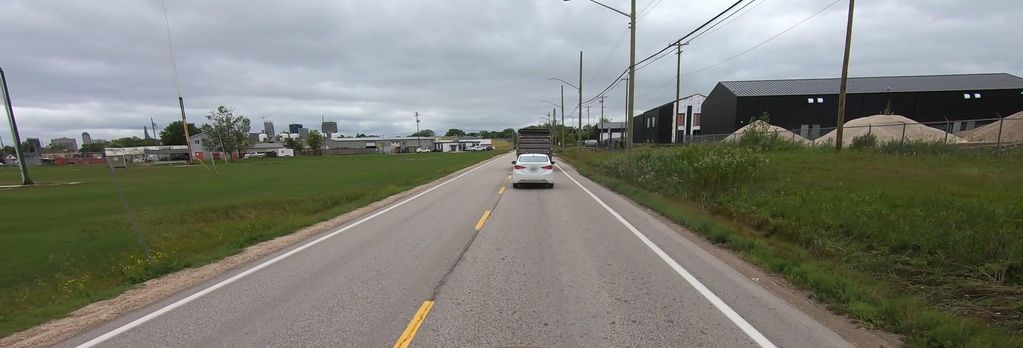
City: winnipeg